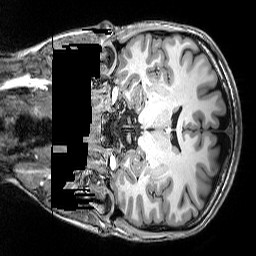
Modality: T1w
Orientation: coronal
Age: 22
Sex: female